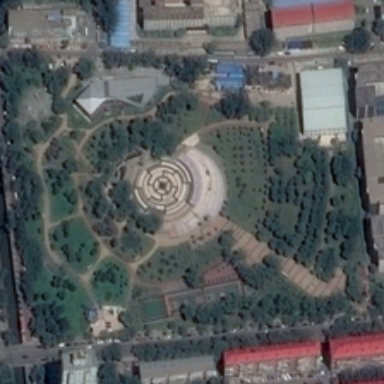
The center of the square is an oval .